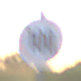
Verkehrszeichen: Geschwindigkeit100
Umgebung: Outdoor, Urban
Tageszeit: SunriseSunset
Wetter: Clear
Licht: Natural
Jahreszeit: NotSpecified
Kontrast: LowContrast